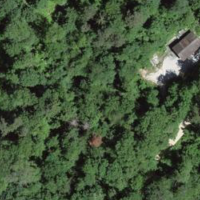
EUNIS habitat code: 41
Species observed at this site:
Sambucus nigra